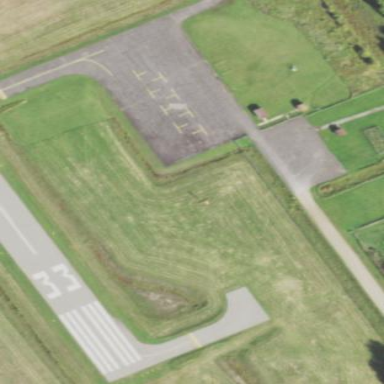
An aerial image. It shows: Apron at the airport.